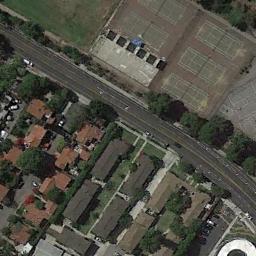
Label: tennis_court